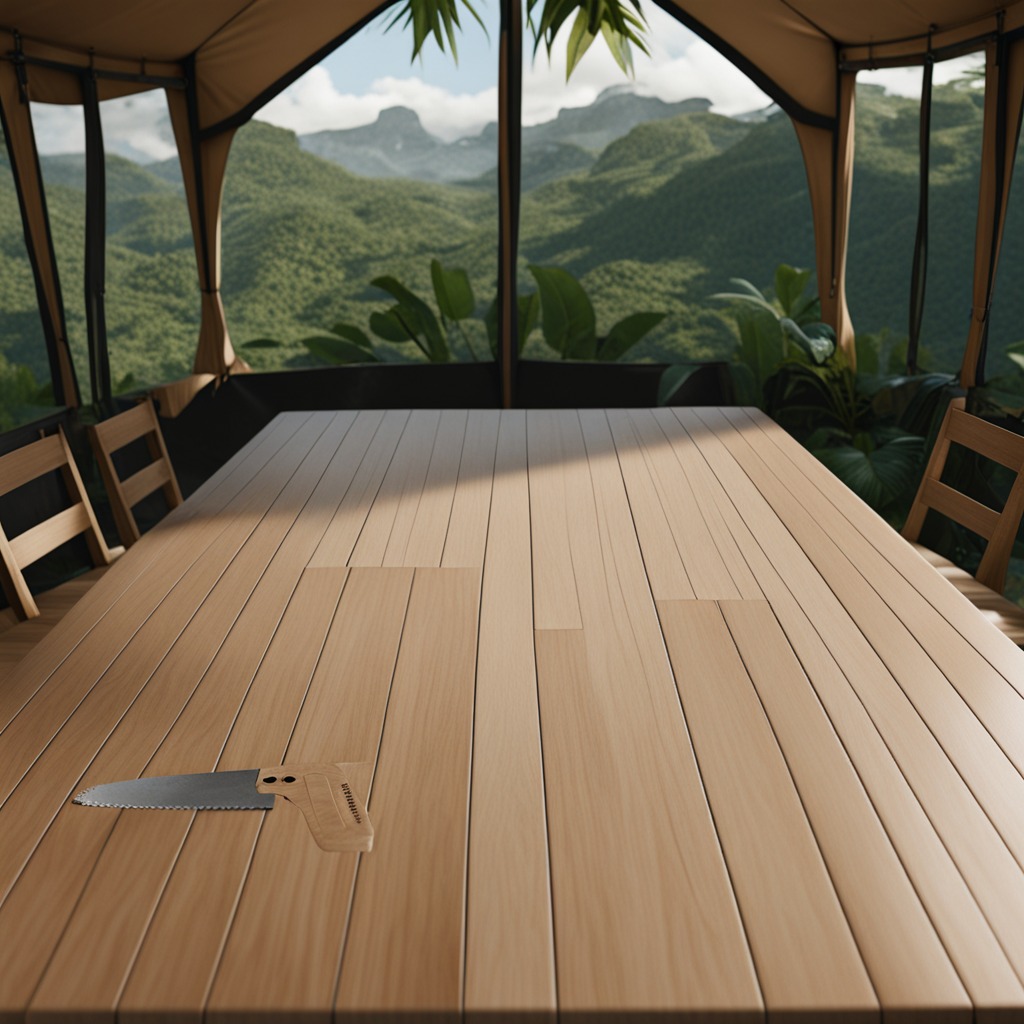
A metal saw is lying on a wooden table inside a jungle field workshop tent.